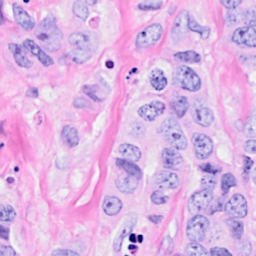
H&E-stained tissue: Breast